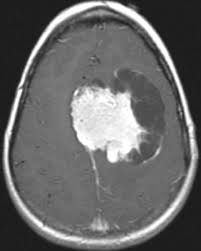
Label: meningioma